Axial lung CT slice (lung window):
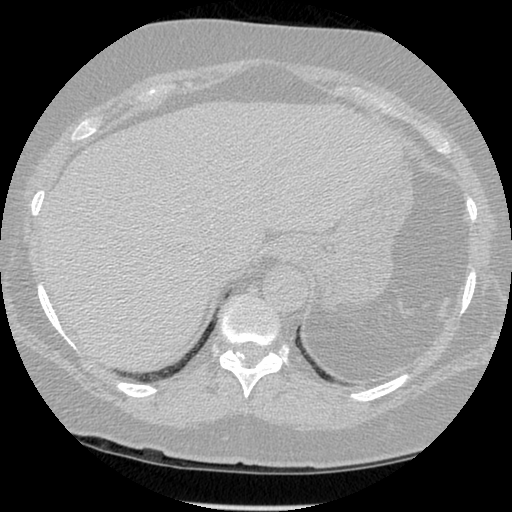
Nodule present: no